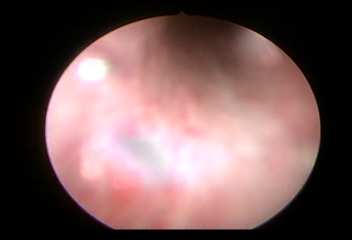
Modality: WLC
Class: Normal mucosa
Bladder cancer association: No